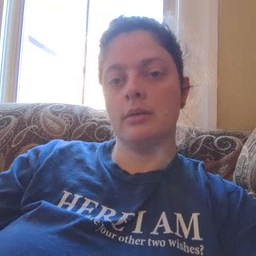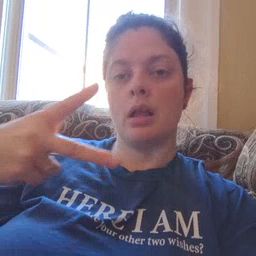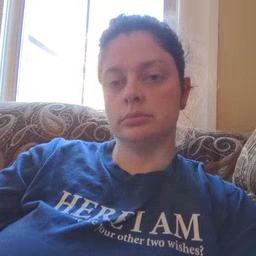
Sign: cut